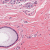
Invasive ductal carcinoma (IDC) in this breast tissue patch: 0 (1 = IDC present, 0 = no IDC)